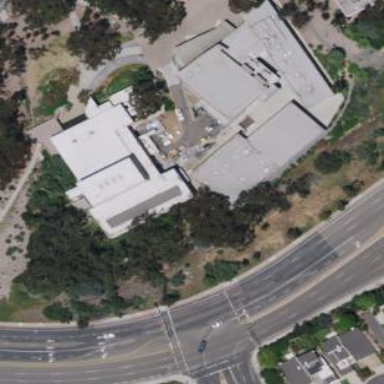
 which is part of the education facilities."